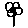
Label: flower